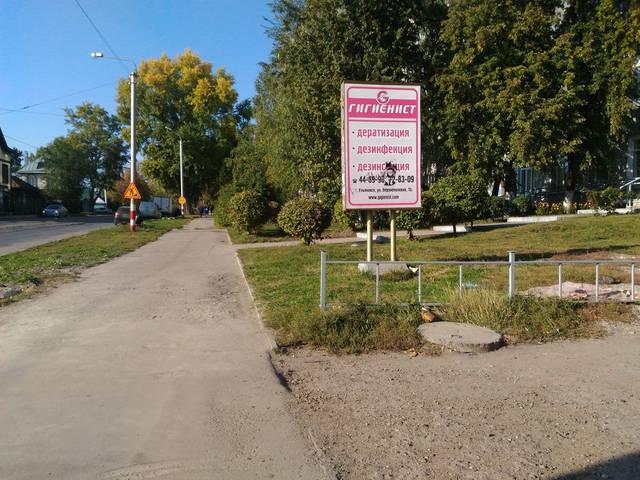
Region: Russia
Coordinates: 54.329, 48.386